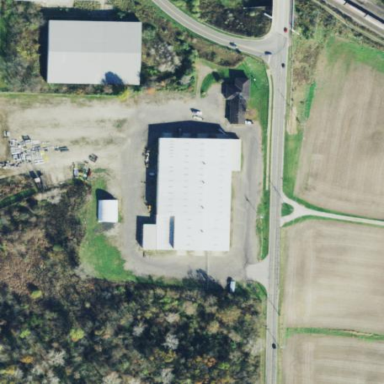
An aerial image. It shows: Industrial building with works.